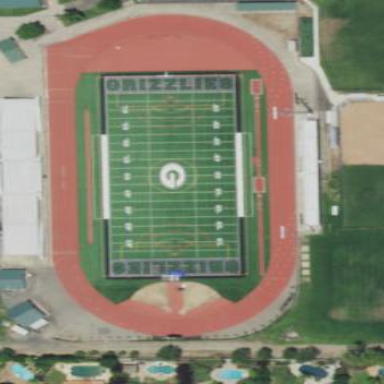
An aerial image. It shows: American football pitch with artificial turf surface for leisure land.